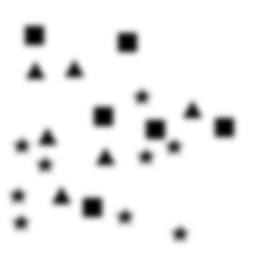
Squares: 6
Triangles: 6
Stars: 9
Total shapes: 21